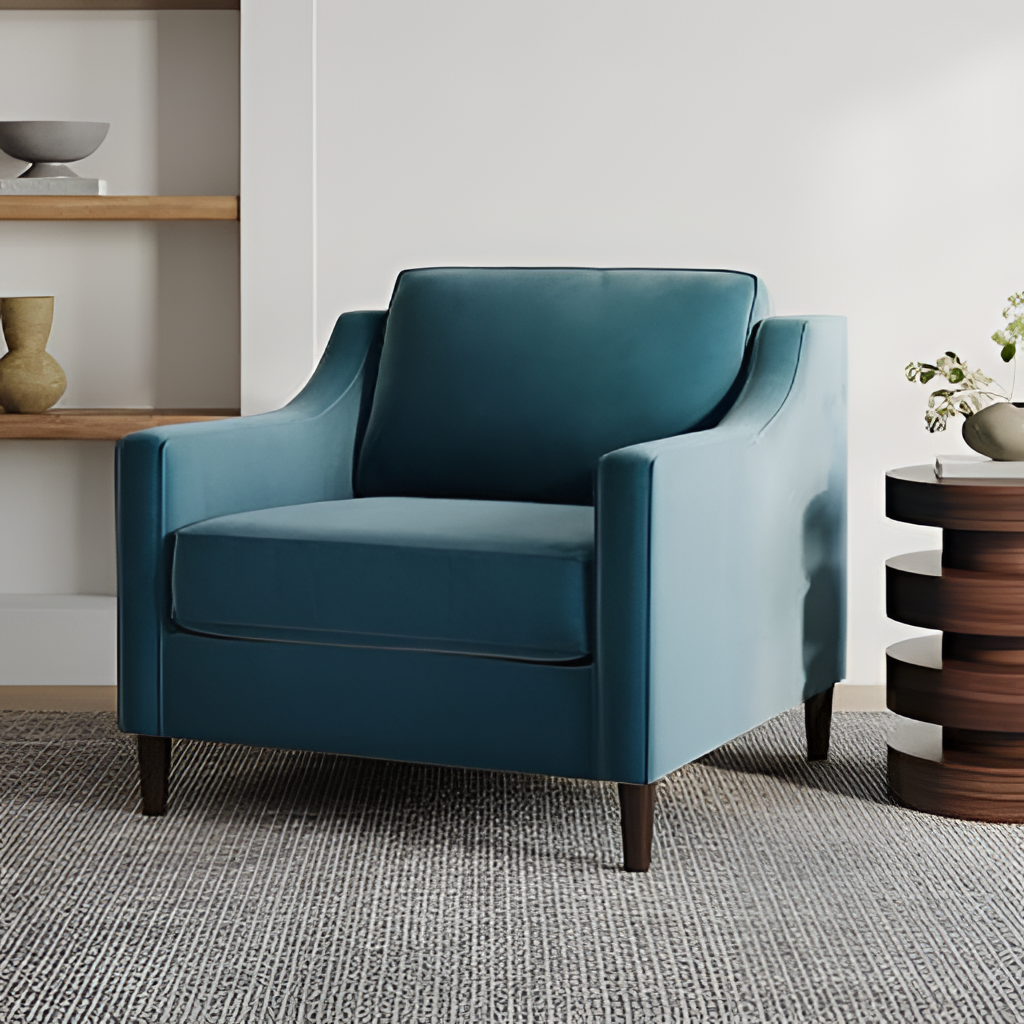
fabric armchair, living room, paint wallpaper, with solid pattern, modern, gray carpet flooring, with linear pattern